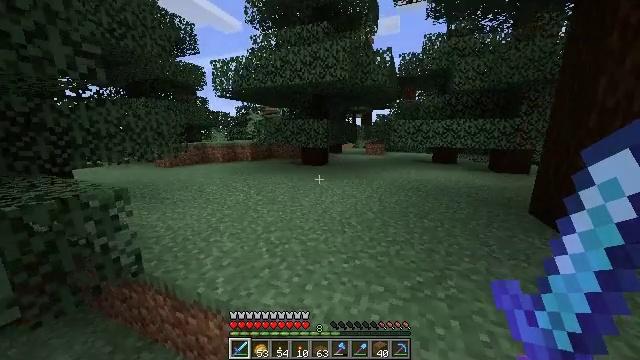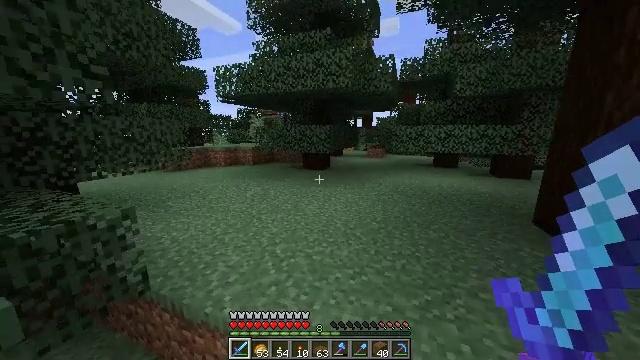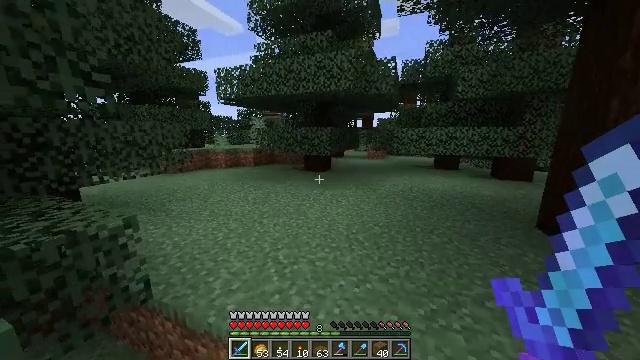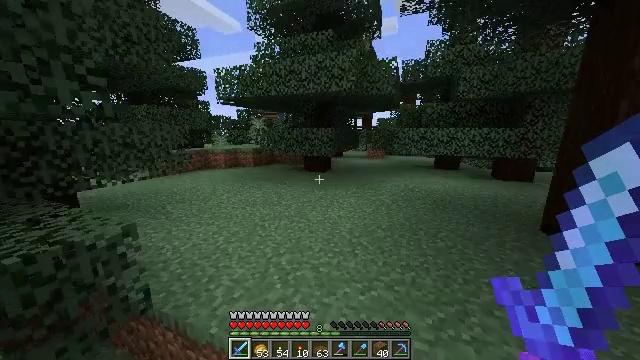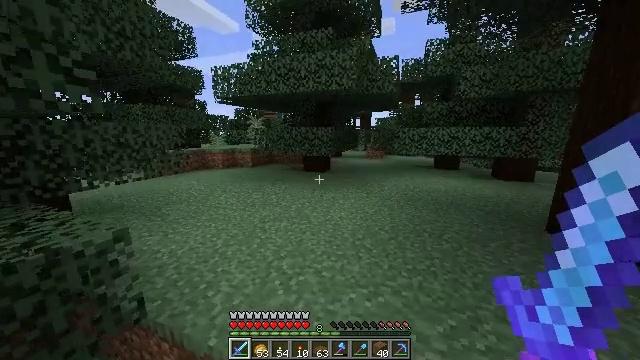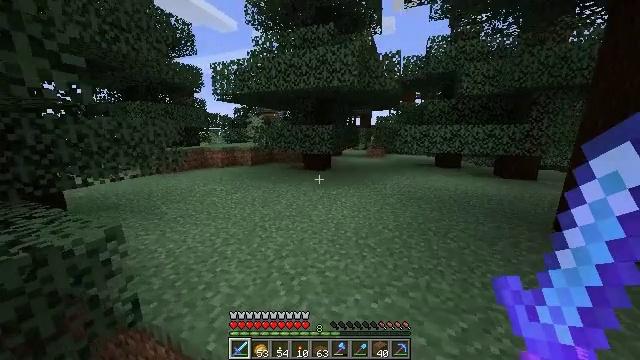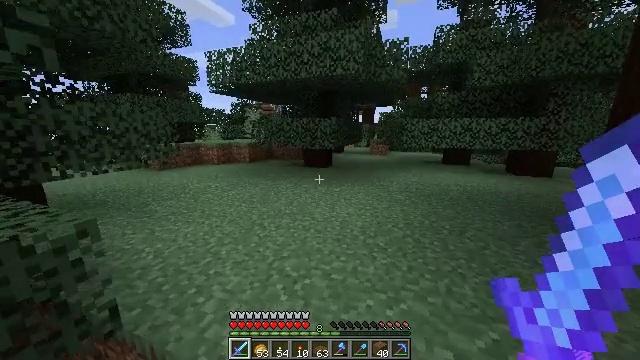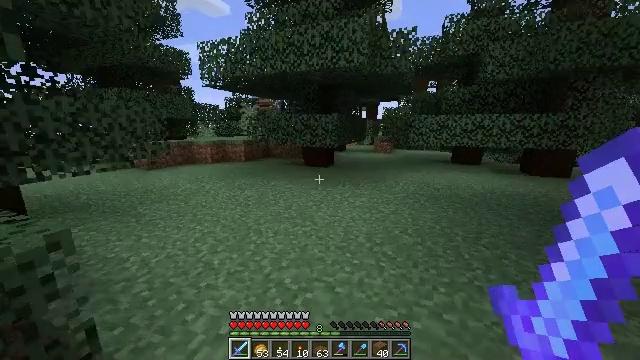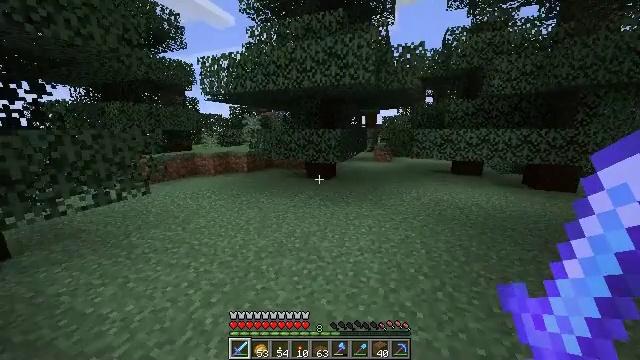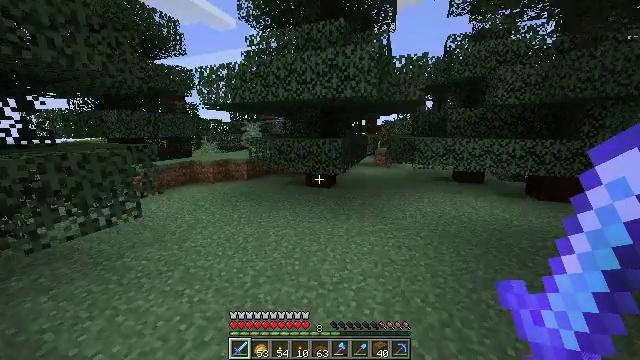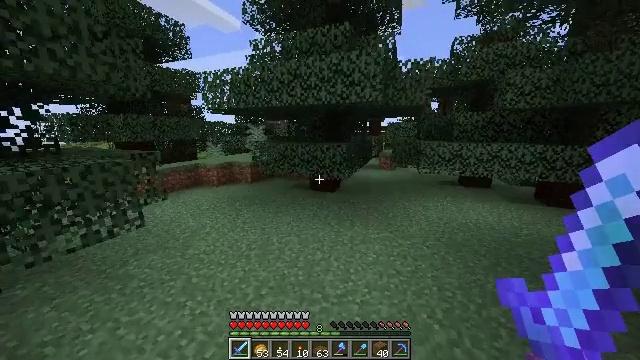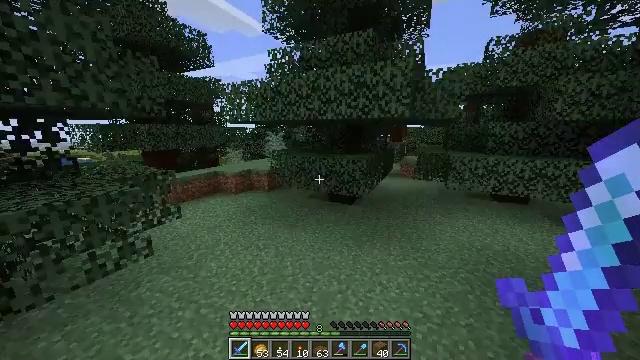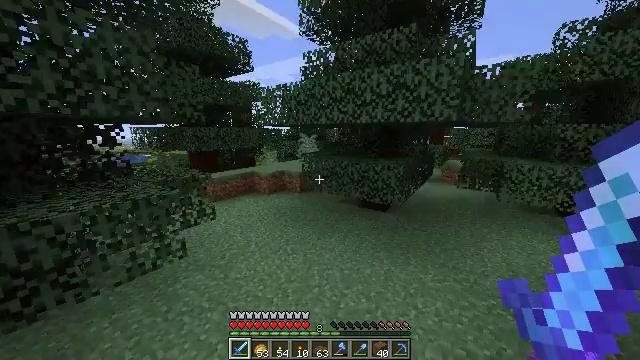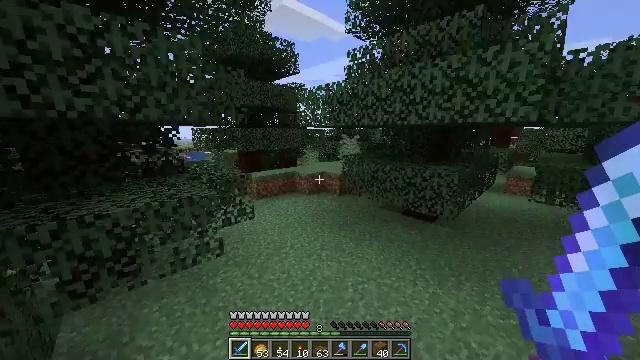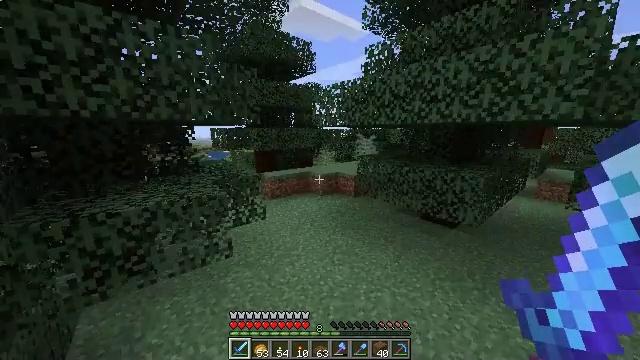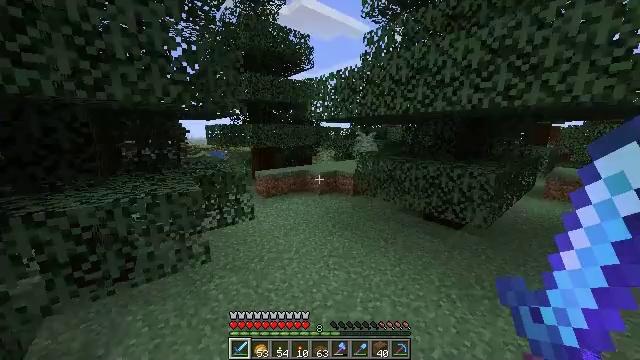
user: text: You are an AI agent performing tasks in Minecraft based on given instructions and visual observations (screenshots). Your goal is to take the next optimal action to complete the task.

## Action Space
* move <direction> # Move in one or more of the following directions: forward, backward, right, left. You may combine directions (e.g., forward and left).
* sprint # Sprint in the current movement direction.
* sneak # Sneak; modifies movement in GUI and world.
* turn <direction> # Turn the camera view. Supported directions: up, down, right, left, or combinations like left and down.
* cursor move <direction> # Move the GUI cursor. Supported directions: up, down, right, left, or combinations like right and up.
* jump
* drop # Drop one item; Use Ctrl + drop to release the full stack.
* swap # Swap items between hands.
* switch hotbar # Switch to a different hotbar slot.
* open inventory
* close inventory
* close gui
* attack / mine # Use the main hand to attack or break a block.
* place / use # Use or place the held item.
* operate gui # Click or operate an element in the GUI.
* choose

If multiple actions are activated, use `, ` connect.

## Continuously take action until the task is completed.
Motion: motion action
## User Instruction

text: Cut down the sugar cane stalks.
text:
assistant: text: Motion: move forward, jump
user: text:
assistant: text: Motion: move forward, jump
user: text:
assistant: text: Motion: move forward, sprint, jump
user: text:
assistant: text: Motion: move forward, sprint, jump
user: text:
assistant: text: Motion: move forward, sprint, jump
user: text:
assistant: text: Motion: move forward, sprint, jump
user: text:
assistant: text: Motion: move forward, sprint, jump
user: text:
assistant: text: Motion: move forward, jump
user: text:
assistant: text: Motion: move forward, jump
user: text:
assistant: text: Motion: move forward, turn left, jump
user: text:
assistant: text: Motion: move forward, sprint, turn left, jump
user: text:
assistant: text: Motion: move forward, sprint, turn left, jump
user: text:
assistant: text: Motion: move forward, sprint, turn left, jump
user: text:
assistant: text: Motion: move forward, sprint, turn left, jump
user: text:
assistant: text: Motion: move forward, jump
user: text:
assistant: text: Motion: move forward
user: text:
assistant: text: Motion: move forward
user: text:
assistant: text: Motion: move forward
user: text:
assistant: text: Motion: move forward, sprint
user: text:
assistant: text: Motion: move forward, sprint
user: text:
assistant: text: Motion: move forward, sprint
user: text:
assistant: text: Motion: move forward, sprint
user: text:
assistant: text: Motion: move forward
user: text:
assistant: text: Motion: move forward, turn left
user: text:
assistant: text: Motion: move forward, turn left
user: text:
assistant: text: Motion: move forward, sprint
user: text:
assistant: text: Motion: move forward, sprint
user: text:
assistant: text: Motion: move forward, sprint
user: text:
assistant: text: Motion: move forward, sprint
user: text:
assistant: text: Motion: move forward